Question: I'm currently working on a WiX project and I need to include some files in my project but exclude them from tfs. I need to do this because these files are auto-generated at compile time but they have to be part of the project to be compiled. I thought that I could exclude them from source control by going to 'File->Source Control->Advanced->Exclude <file> From Source Control' but it still seems to be including it in TFS.
Below is a picture of my project and it appears that visual studio is trying to exclude them from tfs judging by the little red icon next to the files I'm excluding. However when I compile it errors out because the excluded files are read only and I can clearly see them checked in by looking at the source control explorer window.

Is this an issue in visual studio or am I doing something wrong here?
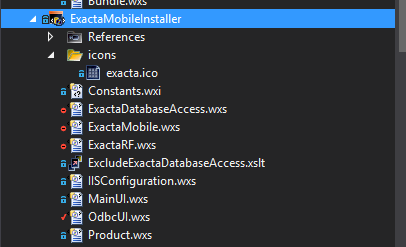
Answer: I resolved this by closing out my solution and deleting the files in source control explorer. Before when I was deleting them from source control explorer I had my solution open and it was actually removing them from the project file. Seems like when you exclude them from source control via the method described above it should remove them from source control but it doesn't.